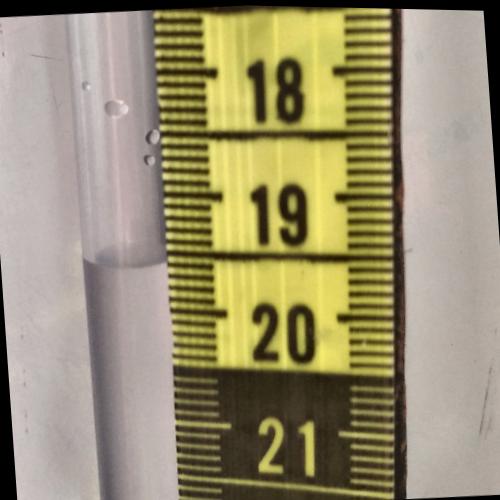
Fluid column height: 19.6 cm